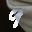
Label: 9